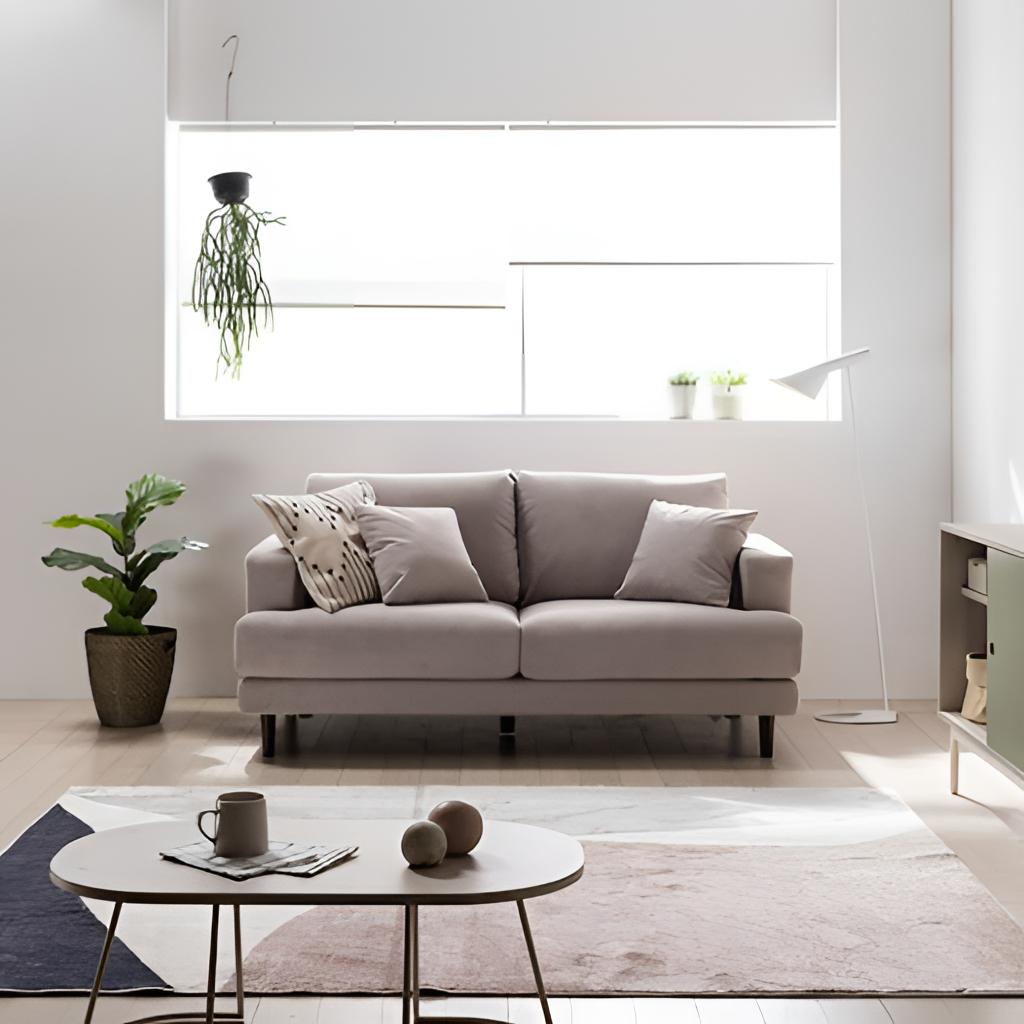
living room, fabric sofa, wood flooring, with plank pattern, minimalist, white paint wallpaper, with solid pattern